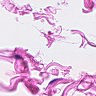
Metastatic tissue present: no